Question: I've made a VBA code to save all attachments from all mails in an Outlook folder to a physical folder on my computer. When testing I came across this error, When the email I receive has a "normal" email icon, everything works as expected. But when it has this icon as you see in my screenshot, the VBA code gives this error:
> error message 438: "object doesn't support this property or method".

I also cannot view the attachments as a normal mail. What I can do, is 'select one mail > File > Save Attachments'
So my questions are: What does the circled icon before an email mean? What is it's name and is there a way to bypass this inability to view/save the attachments right away?
> Note: of course I've searched Google but the solutions it provides only apply to the regular email type. Also, the mails with this icon are "bouncers"; auto-reply mails from a server when a mail isn't send to a valid address.
This is the line of code that generates the error:
'''
For Each Item In SubFolder.Items
For Each aAttachment In Item.Attachments
If LCase(Right(aAttachment.FileName, Len(ExtString))) = LCase(ExtString) Then
FileName = DestFolder & Item.SenderName & " " & I & aAttachment.FileName 'Item.SenderName is the error generator
aBijlage.SaveAsFile FileName
I = I + 1
End If
Next aAttachment
Next Item
'''
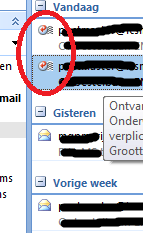
Answer: Change your code to
'''
set vItems = SubFolder.Items
dim Item As Object
'PR_HASATTACH = true
set Item = vItems.Find("@SQL=""http://schemas.microsoft.com/mapi/proptag/0x0E1B000B"" = 'true' ")
while Not (Item is Nothing)
if Item.Class = olMail Then
Debug.Print Item.Subject
For Each aAttachment In Item.Attachments
If LCase(Right(aAttachment.FileName, Len(ExtString))) = LCase(ExtString) Then
FileName = DestFolder & Item.SenderName & " " & I & aAttachment.FileName 'Item.SenderName is the error generator
aAttachment.SaveAsFile FileName
I = I + 1
End If
Next aAttachment
End If
set Item = vItems.FindNext
wend
'''